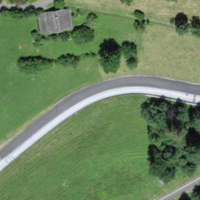
EUNIS habitat code: 24
Species observed at this site:
Vicia sepium
Lysimachia punctata